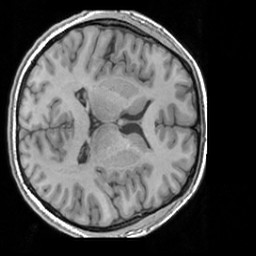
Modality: T1w
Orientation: axial
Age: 19
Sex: male
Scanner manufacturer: siemens
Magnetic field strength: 3 T
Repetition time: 1.63 s
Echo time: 0.00311 s